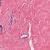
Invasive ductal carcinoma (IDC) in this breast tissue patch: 0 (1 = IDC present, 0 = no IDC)